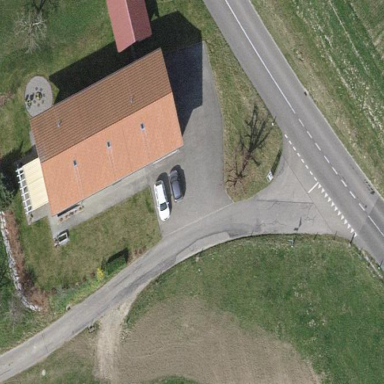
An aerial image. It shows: Gabled building.